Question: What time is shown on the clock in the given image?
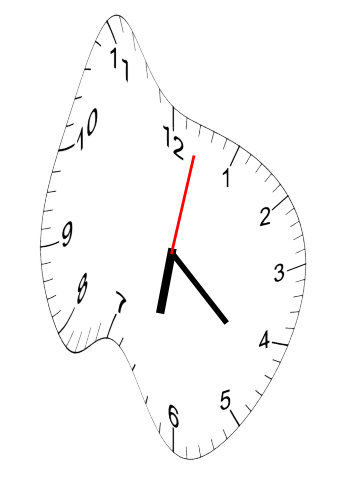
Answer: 06:22:02